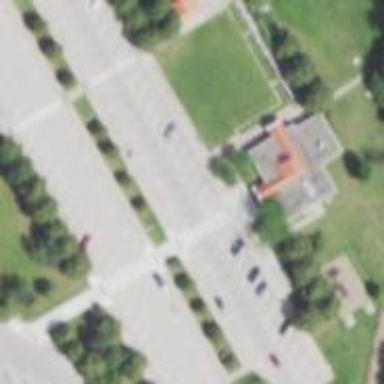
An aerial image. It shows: Parking space is available.